【题型】解答题　【知识点】解析几何　【难度】medium
有一块直角三角形的板置于平面直角坐标系中，已知 $AB=OB=1$，$AB\perp OB$，点 $P\left(\frac{1}{2},\frac{1}{4}\right)$ 是三角形内一点，现在由于三角板中阴影部分受到损坏，为把损坏部分锯掉，可用经过点 $P$ 的一条直线 $MN$，将三角板锯成 $\triangle AMN$，问：应该如何锯法，即直线 $MN$ 斜率为多少时，可使三角板 $\triangle AMN$ 的面积最大？

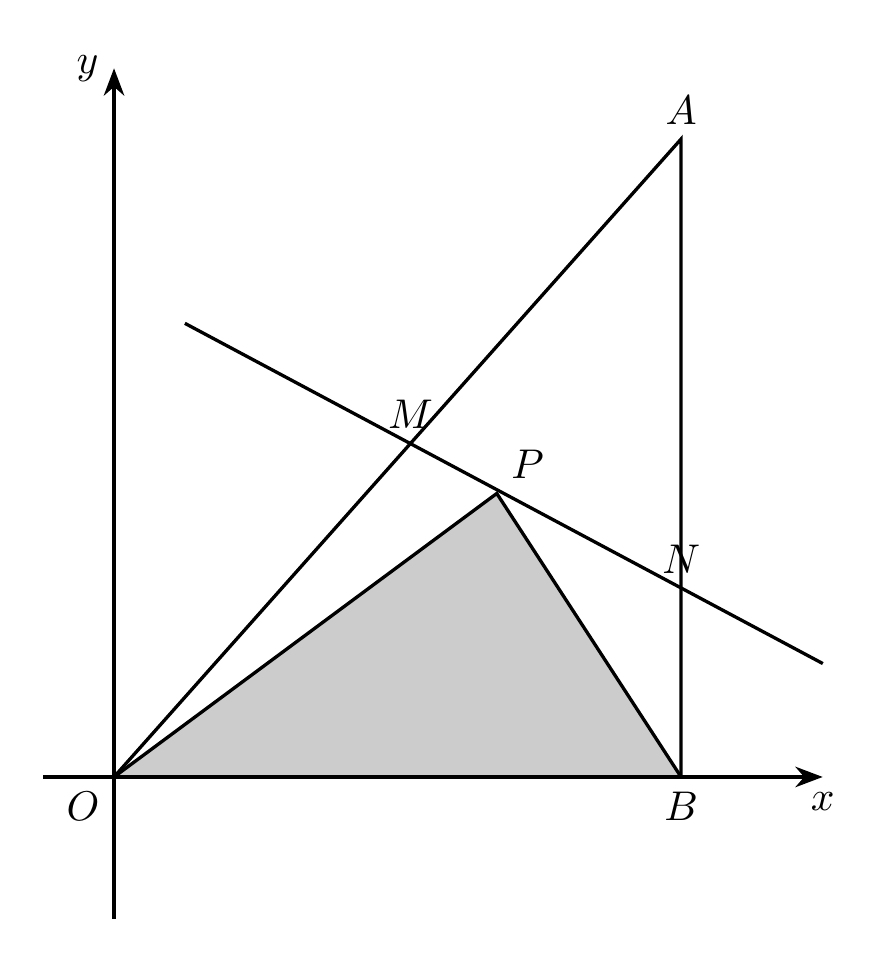
【解答】
\textbf{【答案】} \(k=-\frac{1}{2},\ S_{\max}=\frac{1}{3}\)

\vspace{0.3cm}

\textbf{【知识点】} 定义法判断或证明函数的单调性、直线的点斜式方程及辨析、求直线交点坐标

\vspace{0.3cm}

\textbf{【分析】} 由已知及直线的斜截式方程求 \(M\)、\(N\) 坐标，再由三角形面积公式写出 \(\triangle AMN\) 的面积 \(S\)，并指出 \(k\) 的取值范围；由面积 \(S\) 的解析式构造函数，并研究函数的单调性，进而求 \(S\) 的最值。

\vspace{0.3cm}

\textbf{【详解】} 依题意，直线 \(MN\) 过点 \(P\left(\frac{1}{2},\frac{1}{4}\right)\) 且斜率存在，则 \(MN\) 的方程为 \(y-\frac{1}{4}=k\left(x-\frac{1}{2}\right)\)，

\(AB\perp OB,\ |AB|=|OB|=1\)，

\(\therefore\) 直线 \(OA\) 的方程为 \(y=x\)，直线 \(AB\) 的方程为 \(x=1\)，

由
\[
\begin{cases}
y-\frac{1}{4}=k\left(x-\frac{1}{2}\right) \\
y=x
\end{cases}
\]
知：\(M\left(\frac{2k-1}{4(k-1)},\frac{2k-1}{4(k-1)}\right)\) 且 \(\frac{2k-1}{4(k-1)}\ge0\)，可得 \(k>1\) 或 \(k\le\frac{1}{2}\)，

由
\[
\begin{cases}
y-\frac{1}{4}=k\left(x-\frac{1}{2}\right) \\
x=1
\end{cases}
\]
知：\(N\left(1,\frac{2k+1}{4}\right)\) 且 \(\frac{2k+1}{4}\ge0\)，可得 \(k\le-\frac{1}{2}\)，

\(\therefore -\frac{1}{2}\le k\le\frac{1}{2}\)，故 \(M\left(\frac{2k-1}{4(k-1)},\frac{2k-1}{4(k-1)}\right)\)，\(N\left(1,\frac{2k+1}{4}\right)\)，

\[
S_{\triangle AMN}=\frac{1}{2}|AN|h=\frac{1}{2}\left(1-\frac{2k+1}{4}\right)\left[1-\frac{2k-1}{4(k-1)}\right]=\frac{1}{32}\left[4(1-k)+\frac{1}{1-k}+4\right],
\]

\(\therefore S_{\triangle AMN}=\frac{1}{32}\left[4(1-k)+\frac{1}{1-k}+4\right]\)，且 \(-\frac{1}{2}\le k\le\frac{1}{2}\)。

设 \(t=1-k\in\left[\frac{1}{2},\frac{3}{2}\right]\)，\(f(t)=4t+\frac{1}{t}\)，

当 \(\frac{1}{2}\le t_1<t_2\le\frac{3}{2}\) 时，
\[
f(t_1)-f(t_2)=\left(4t_1+\frac{1}{t_1}\right)-\left(4t_2+\frac{1}{t_2}\right)=\frac{(t_1-t_2)(4t_1t_2-1)}{t_1t_2},
\]

\(\because \frac{1}{2}\le t_1<t_2\le\frac{3}{2}\)，

\(\therefore t_1t_2>0,\ t_1-t_2<0,\ 4t_1t_2>0\)，则 \(f(t_1)-f(t_2)<0\)，即 \(f(t_1)<f(t_2)\)，

\(\therefore f(t)\) 在 \(\left[\frac{1}{2},\frac{3}{2}\right]\) 是增函数，

\(\therefore\) 当 \(t=\frac{3}{2}\) 时，\(f(t)=\frac{20}{3}\)，即 \(k=-\frac{1}{2}\) 时，\(S_{\max}=\frac{1}{32}\left(\frac{20}{3}+4\right)=\frac{1}{3}\)。

\vspace{0.3cm}

\textbf{【点睛】} 关键点点睛：应用直线的斜截式方程及三角形面积公式写出面积 \(S\) 及 \(k\) 的范围，利用函数的单调性求 \(S\) 的最值。